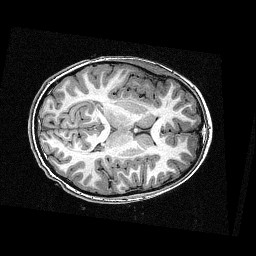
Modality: T1w
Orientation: axial
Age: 10
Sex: female
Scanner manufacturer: siemens
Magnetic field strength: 3 T
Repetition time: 2.3 s
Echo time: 0.00336 s